Interaction volume radius: 5 \u00c5
Interaction volume height: 15 \u00c5
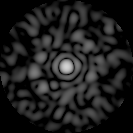
Disorder parameter: 0.8575